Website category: sports
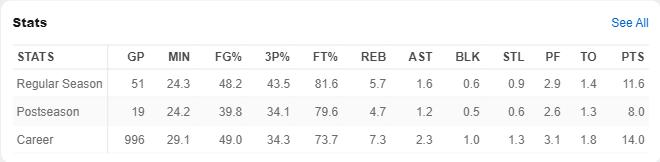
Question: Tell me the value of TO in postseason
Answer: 1.3

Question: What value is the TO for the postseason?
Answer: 1.3

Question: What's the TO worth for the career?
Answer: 1.8

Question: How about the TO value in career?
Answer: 1.8

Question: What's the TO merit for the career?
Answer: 1.8

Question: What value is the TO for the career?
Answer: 1.8

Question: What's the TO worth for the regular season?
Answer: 1.4

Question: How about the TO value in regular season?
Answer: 1.4

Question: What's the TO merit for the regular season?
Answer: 1.4

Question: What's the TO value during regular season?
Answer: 1.4

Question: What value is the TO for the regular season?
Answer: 1.4

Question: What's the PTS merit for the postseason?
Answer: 8.0

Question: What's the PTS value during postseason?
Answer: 8.0

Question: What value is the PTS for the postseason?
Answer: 8.0

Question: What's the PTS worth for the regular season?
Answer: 11.6

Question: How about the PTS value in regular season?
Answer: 11.6

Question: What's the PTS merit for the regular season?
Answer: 11.6

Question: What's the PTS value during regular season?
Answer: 11.6

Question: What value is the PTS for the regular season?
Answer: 11.6

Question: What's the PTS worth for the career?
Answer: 14.0

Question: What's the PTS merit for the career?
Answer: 14.0

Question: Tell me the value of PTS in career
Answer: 14.0

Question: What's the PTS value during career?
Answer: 14.0